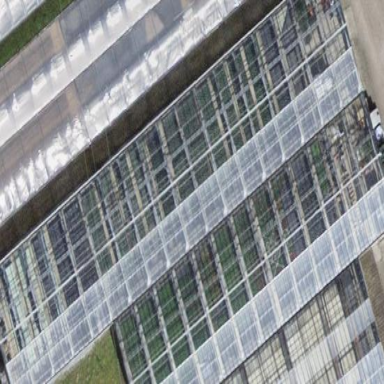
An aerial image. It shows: Greenhouse.